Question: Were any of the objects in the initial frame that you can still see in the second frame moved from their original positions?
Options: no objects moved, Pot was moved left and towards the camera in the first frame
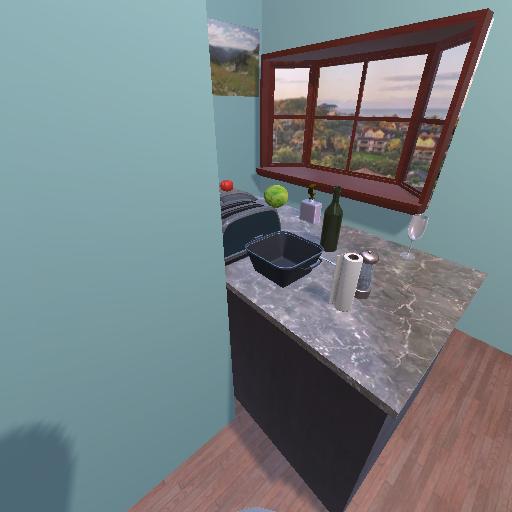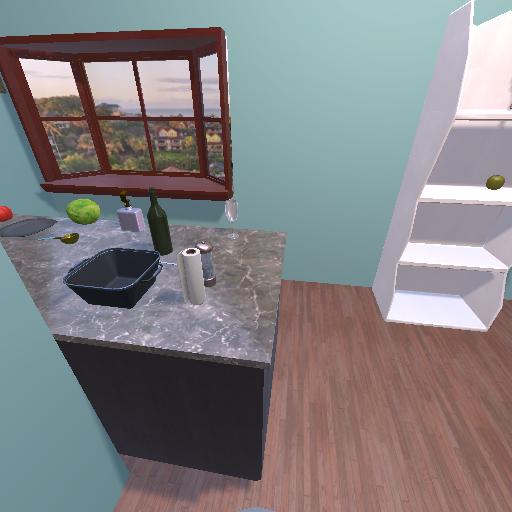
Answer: no objects moved